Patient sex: F
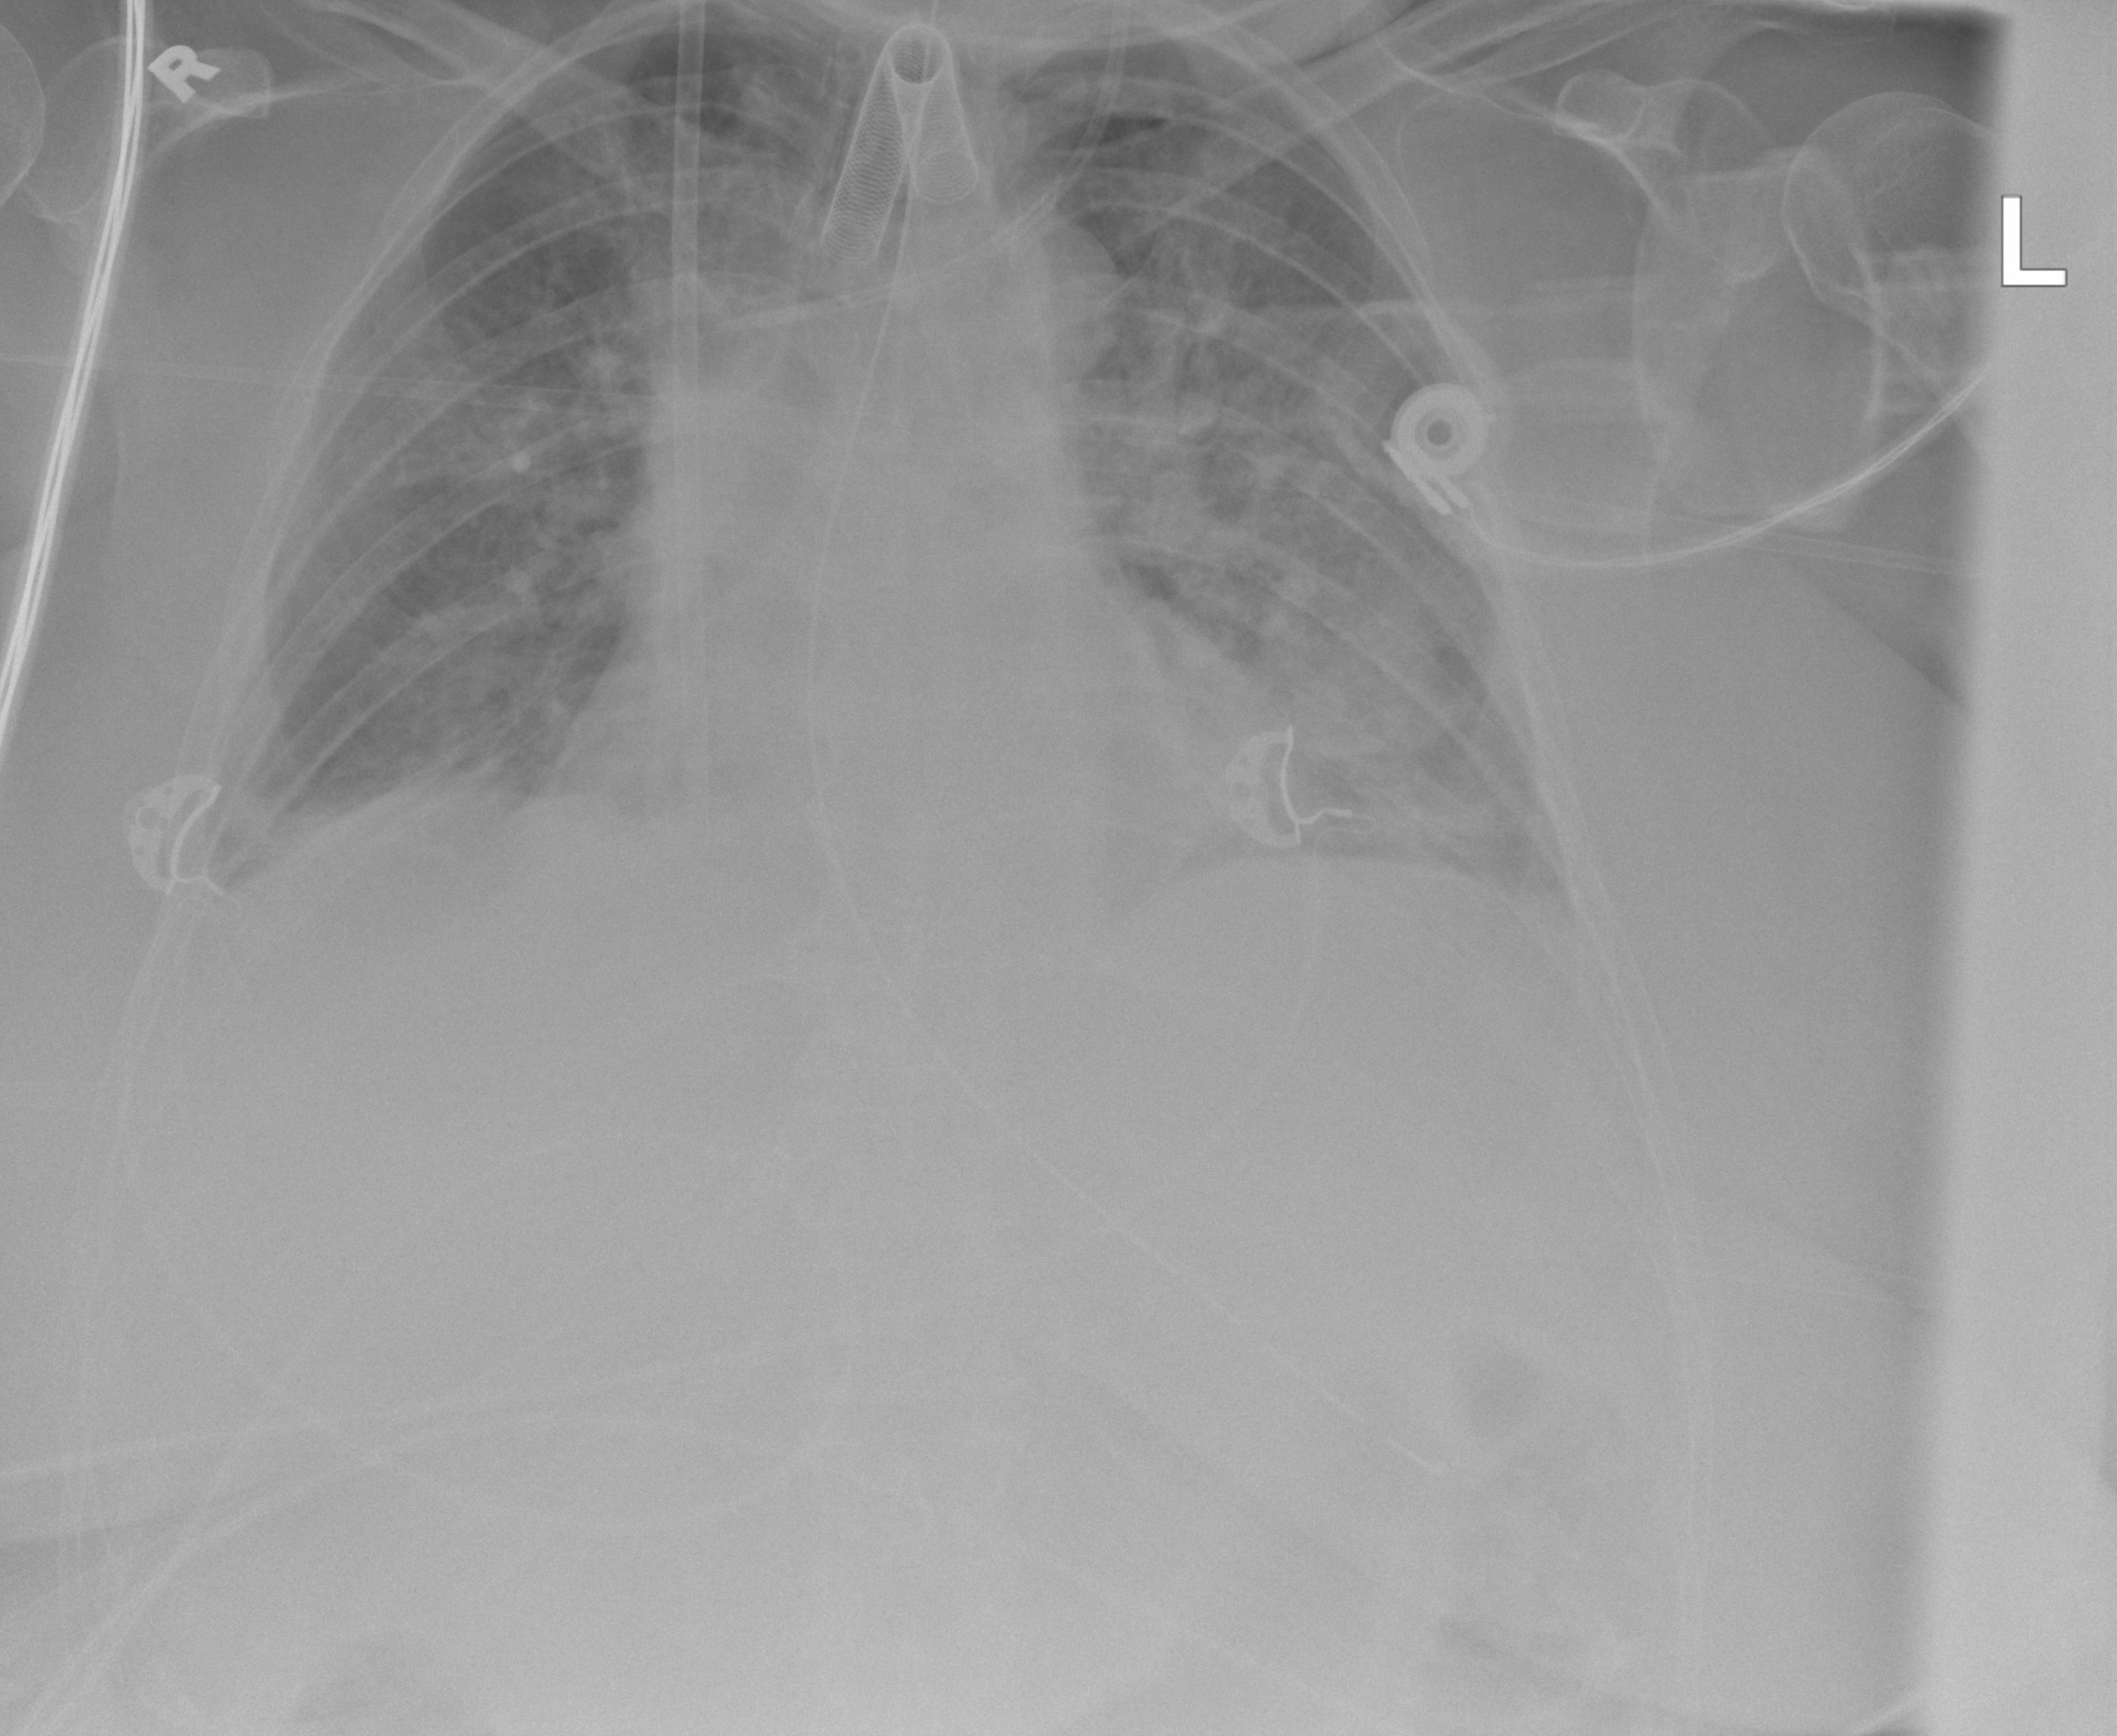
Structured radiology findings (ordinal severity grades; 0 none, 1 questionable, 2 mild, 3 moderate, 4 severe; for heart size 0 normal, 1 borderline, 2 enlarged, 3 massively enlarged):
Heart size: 2
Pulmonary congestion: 3
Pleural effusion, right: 2
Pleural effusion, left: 2
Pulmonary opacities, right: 2
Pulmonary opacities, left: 3
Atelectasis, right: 2
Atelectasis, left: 2